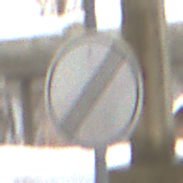
Verkehrszeichen: EndeSaemtlicherBegrenzungen
Umgebung: Roofed, Suburban
Tageszeit: MorningAfternoon
Wetter: PartlyCloudy
Licht: Natural
Jahreszeit: Winter
Kontrast: LowContrast